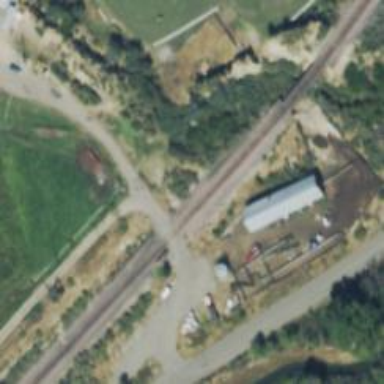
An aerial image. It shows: Railway track.